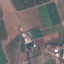
Land use / land cover: PermanentCrop